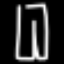
Label: pants